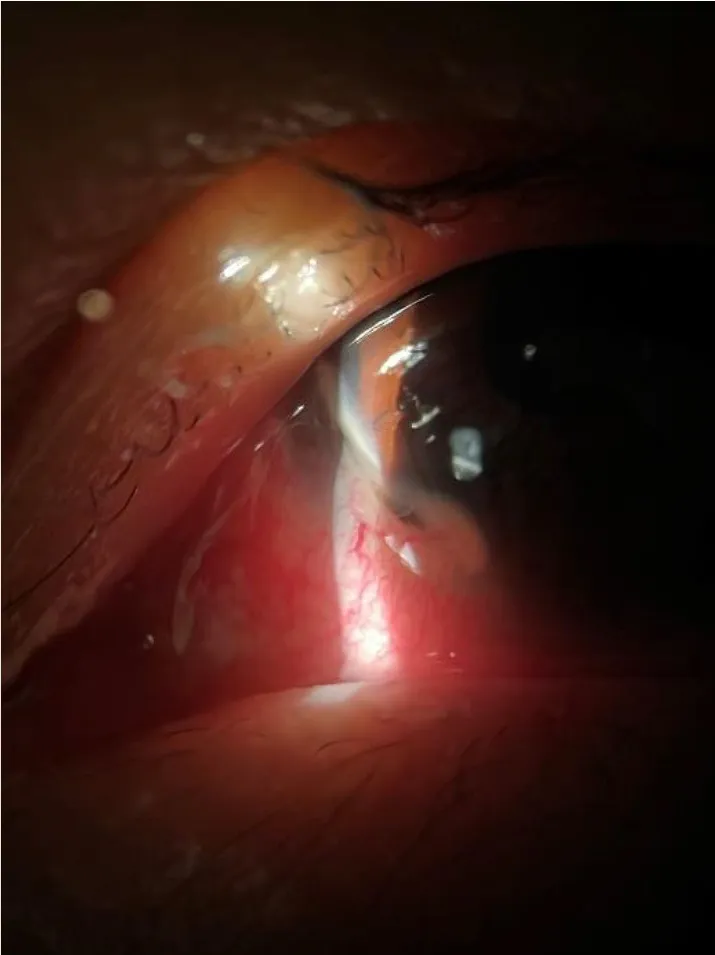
Inferonasal corneal ulceration with adjacent inflammation of the left eye.
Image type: ophthalmic_imaging (slit_lamp_photograph)